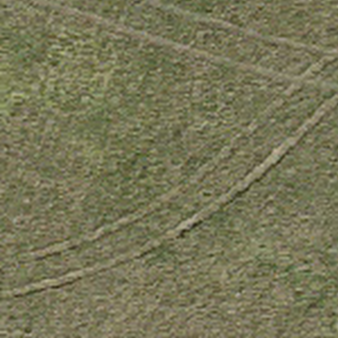
Label: other